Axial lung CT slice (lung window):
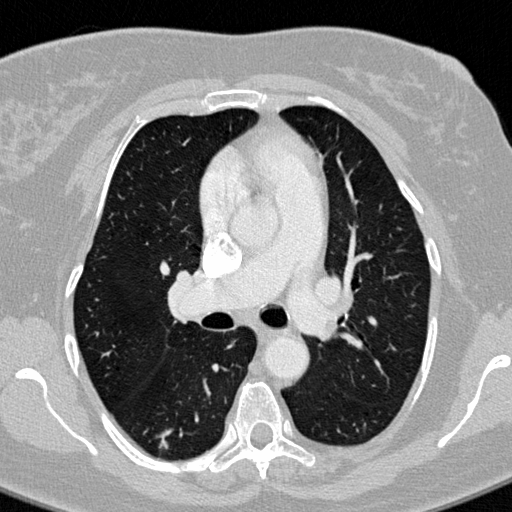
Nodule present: no